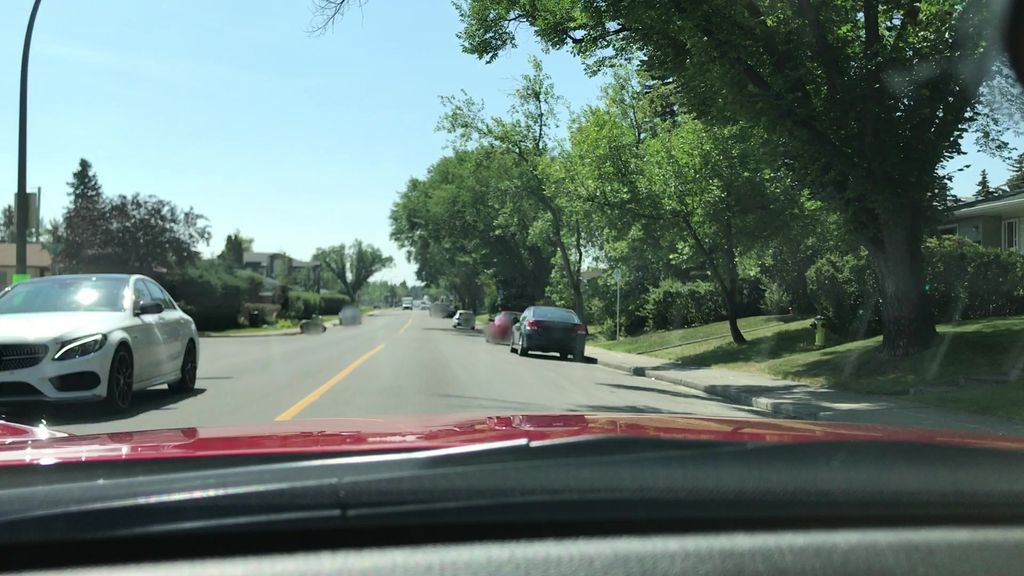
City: calgary